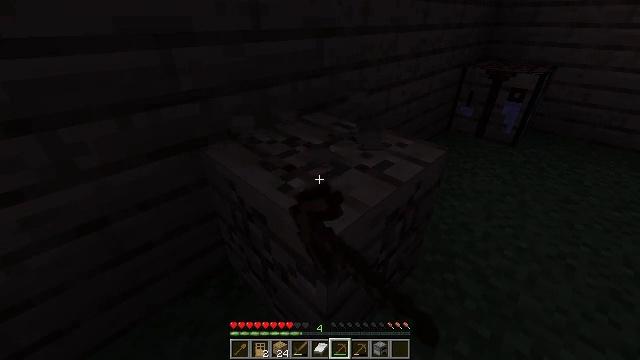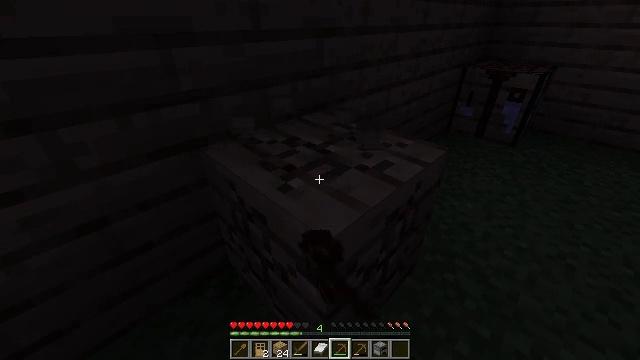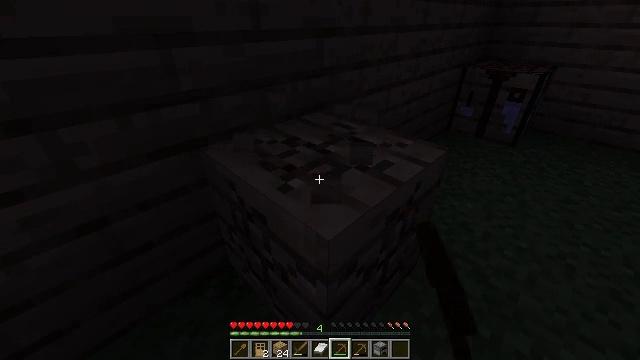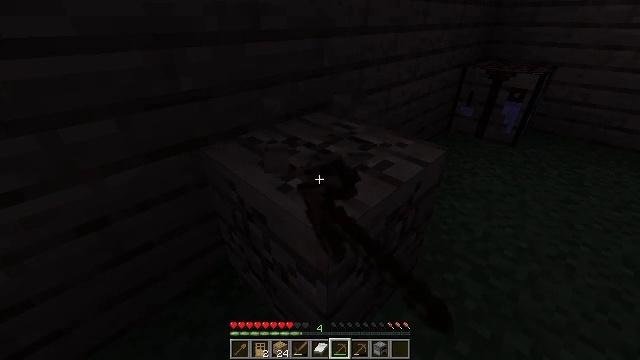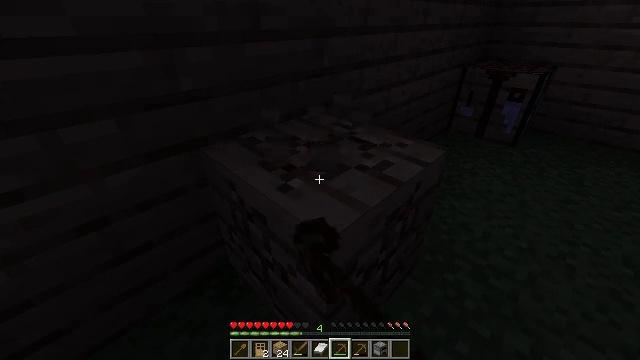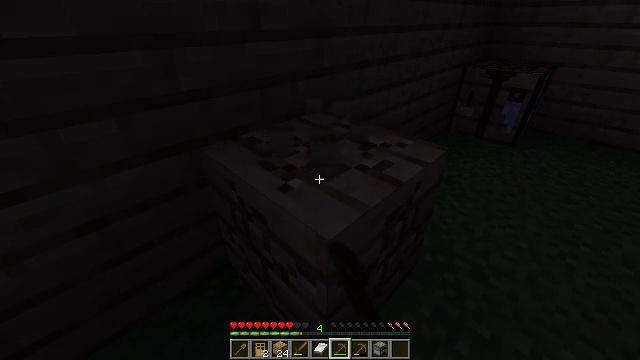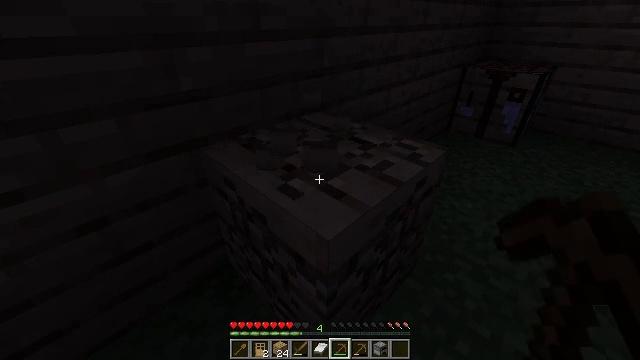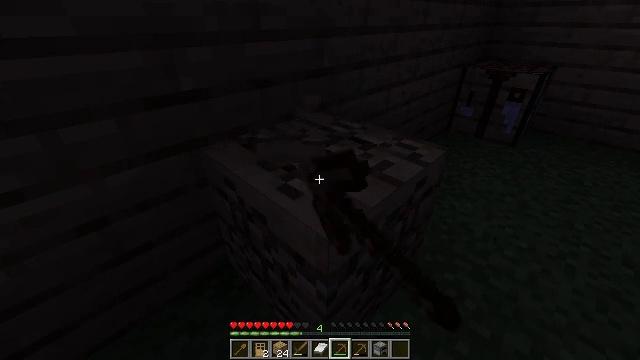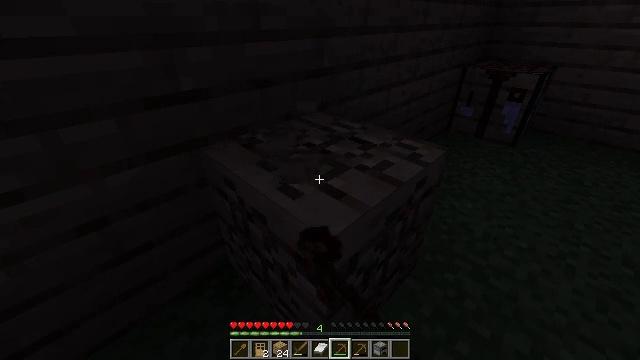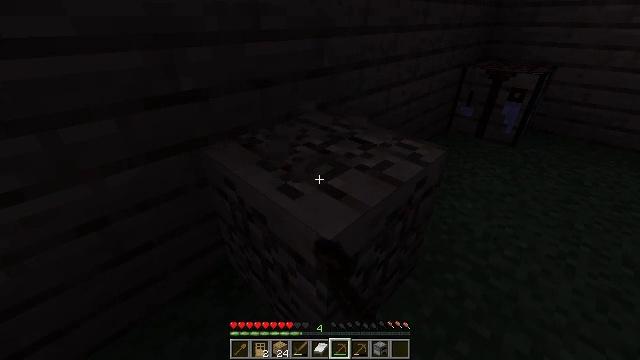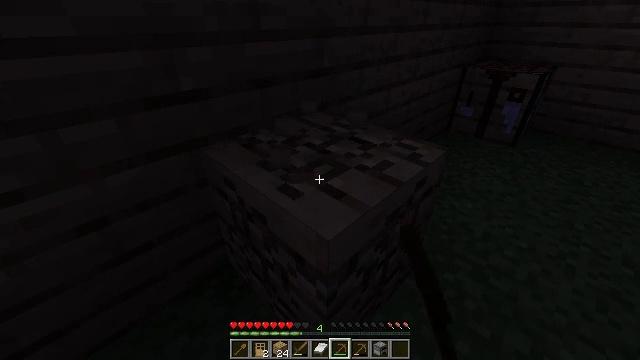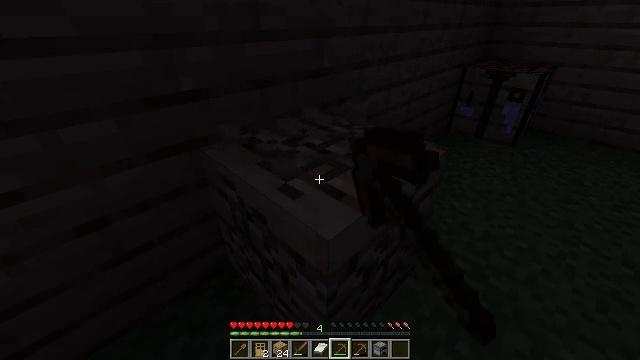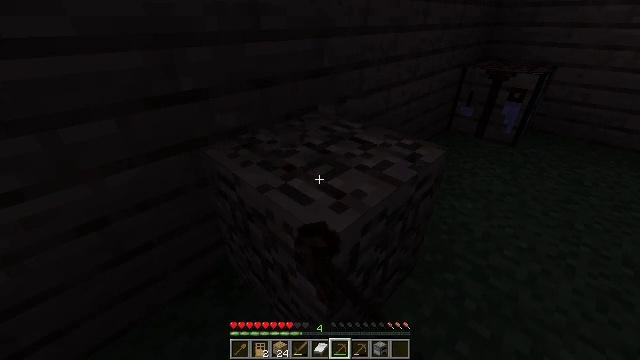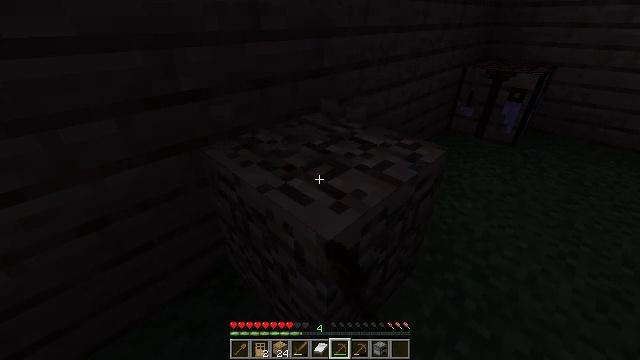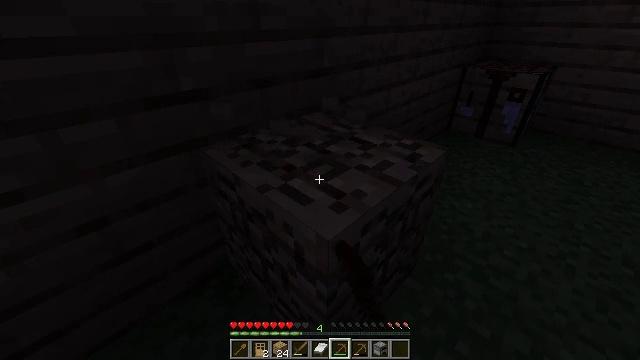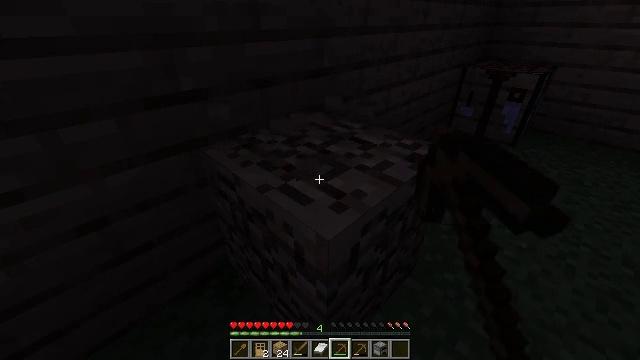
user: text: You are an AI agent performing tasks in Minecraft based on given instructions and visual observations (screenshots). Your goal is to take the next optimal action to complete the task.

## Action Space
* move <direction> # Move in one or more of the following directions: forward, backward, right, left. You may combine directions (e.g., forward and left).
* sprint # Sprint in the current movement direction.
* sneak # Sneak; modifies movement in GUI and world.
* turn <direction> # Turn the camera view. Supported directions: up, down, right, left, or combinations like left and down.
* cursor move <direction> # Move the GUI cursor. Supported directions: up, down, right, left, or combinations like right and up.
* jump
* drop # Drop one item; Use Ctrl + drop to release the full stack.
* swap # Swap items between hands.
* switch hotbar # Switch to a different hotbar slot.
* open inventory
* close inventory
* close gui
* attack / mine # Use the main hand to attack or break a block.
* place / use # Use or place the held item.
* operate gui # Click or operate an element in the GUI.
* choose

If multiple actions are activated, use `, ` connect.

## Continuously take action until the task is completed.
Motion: motion action
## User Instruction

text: Attack the oak planks to recycle it.
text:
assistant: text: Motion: attack / mine
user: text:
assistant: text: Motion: attack / mine
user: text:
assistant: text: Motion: attack / mine
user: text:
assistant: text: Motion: attack / mine
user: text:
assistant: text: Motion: attack / mine
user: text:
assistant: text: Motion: attack / mine
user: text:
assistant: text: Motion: attack / mine
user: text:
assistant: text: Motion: attack / mine
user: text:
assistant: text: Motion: attack / mine
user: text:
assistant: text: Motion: attack / mine
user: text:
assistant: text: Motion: attack / mine
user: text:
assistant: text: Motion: attack / mine
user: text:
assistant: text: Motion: attack / mine
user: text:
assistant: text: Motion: attack / mine
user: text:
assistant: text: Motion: attack / mine
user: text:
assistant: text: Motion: attack / mine
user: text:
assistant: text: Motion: attack / mine
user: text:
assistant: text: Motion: attack / mine
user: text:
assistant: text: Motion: attack / mine
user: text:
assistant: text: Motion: attack / mine
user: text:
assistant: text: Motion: attack / mine
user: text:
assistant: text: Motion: attack / mine
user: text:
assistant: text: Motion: attack / mine